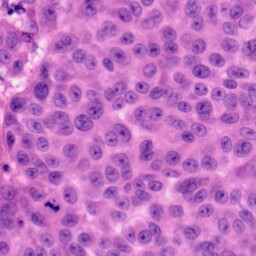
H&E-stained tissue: Skin